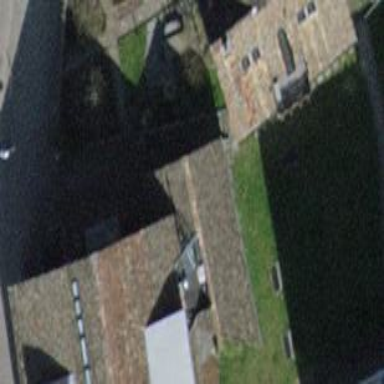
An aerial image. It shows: Red building with gabled roof.